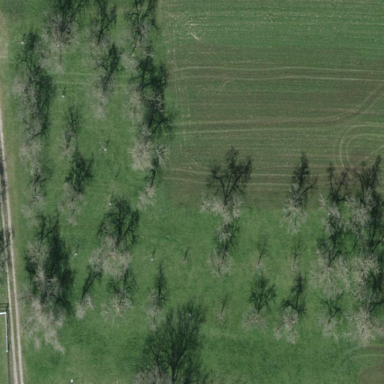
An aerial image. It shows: Orchard.